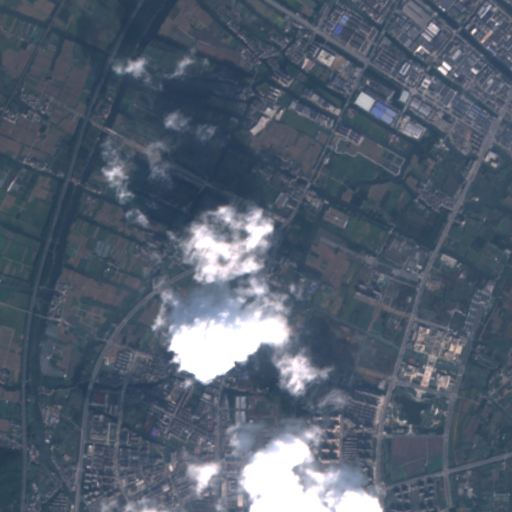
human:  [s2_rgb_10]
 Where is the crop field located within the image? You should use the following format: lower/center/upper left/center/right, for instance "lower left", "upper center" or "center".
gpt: The crop field is located in the center right of the image.
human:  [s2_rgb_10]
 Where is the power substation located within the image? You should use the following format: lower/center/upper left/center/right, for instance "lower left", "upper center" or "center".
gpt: The power substation is located in the center right of the image.
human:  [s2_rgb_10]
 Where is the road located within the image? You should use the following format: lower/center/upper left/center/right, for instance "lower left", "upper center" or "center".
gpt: There is no road in the image.